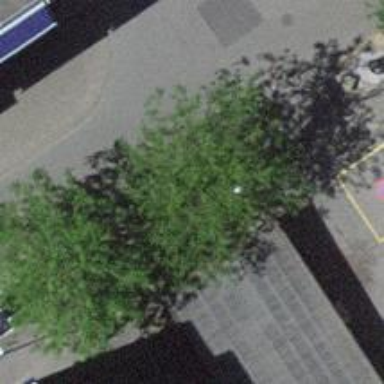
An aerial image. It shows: Parking area.